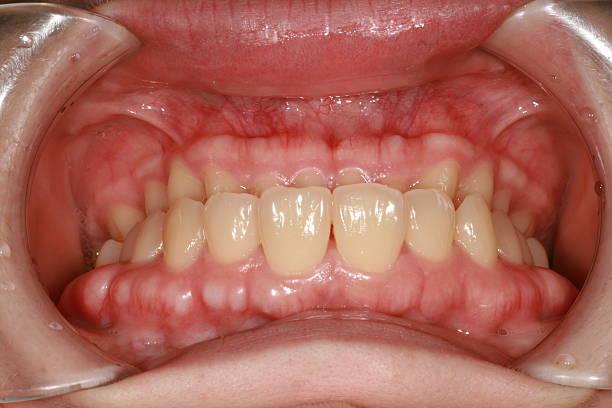
Condition: Gingivitis